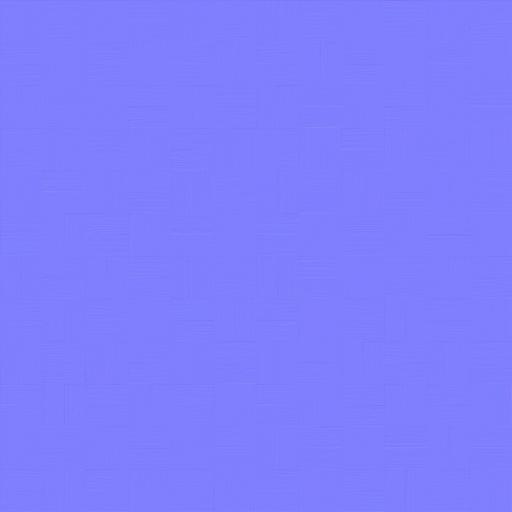
contrast floor flooring parquet pattern wood wooden